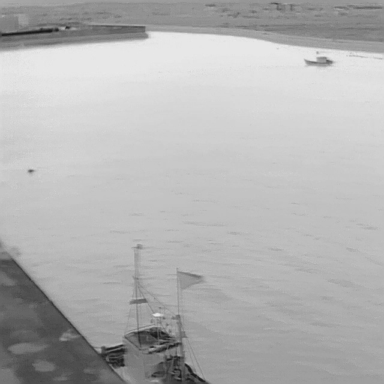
There are two bulk_carriers in the infrared image.